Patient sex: M
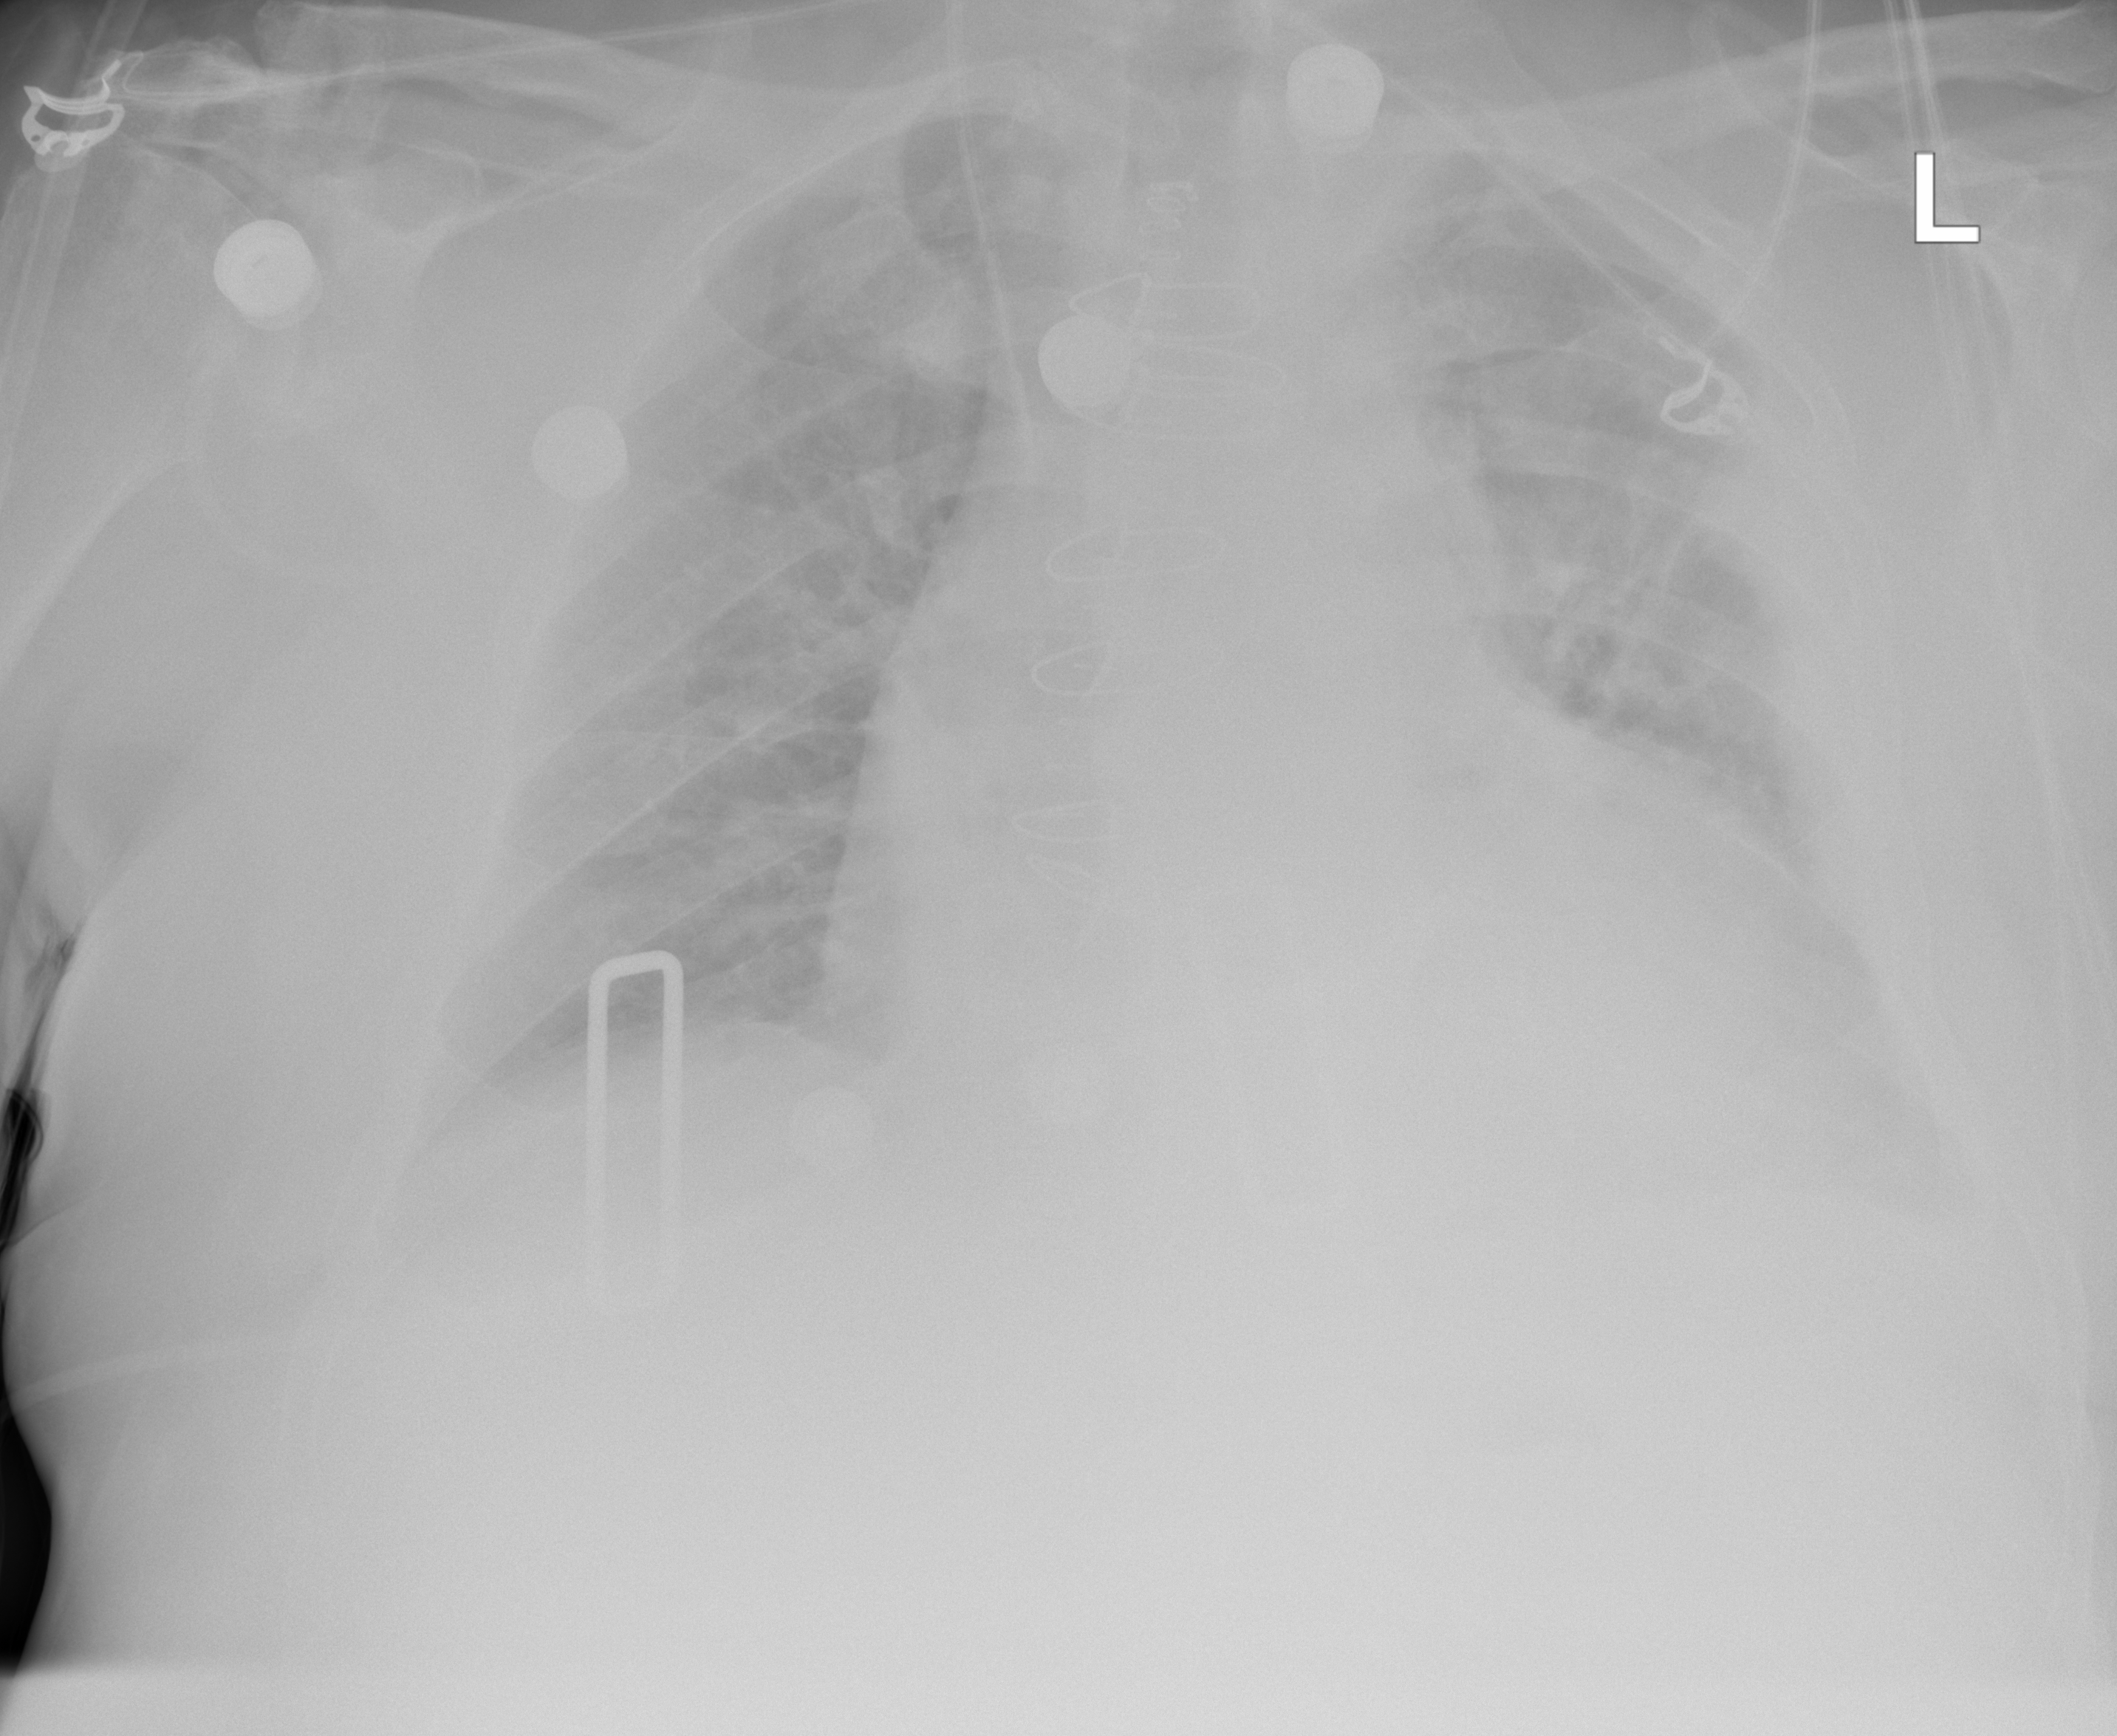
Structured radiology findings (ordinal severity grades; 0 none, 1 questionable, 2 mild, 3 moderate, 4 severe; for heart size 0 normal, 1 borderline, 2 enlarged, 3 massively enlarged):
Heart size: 2
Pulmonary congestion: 2
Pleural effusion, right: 2
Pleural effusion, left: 2
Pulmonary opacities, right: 2
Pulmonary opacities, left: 2
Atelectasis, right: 2
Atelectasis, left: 2